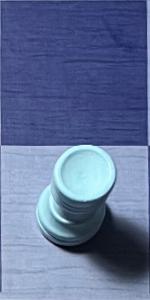
Label: Rook_White